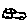
Label: car